Question:
I want my Android apps to be added in . I will check whether the user is using my app or not, based o the result I need to add connection in the contacts.
I have taken many reference but it adds a new contact with addition of a connection. One of the sample I have used is <URL>
So can anyone tell me what is the procedure to add account in the existing contact?
I am able to which is visible in menu of phone.
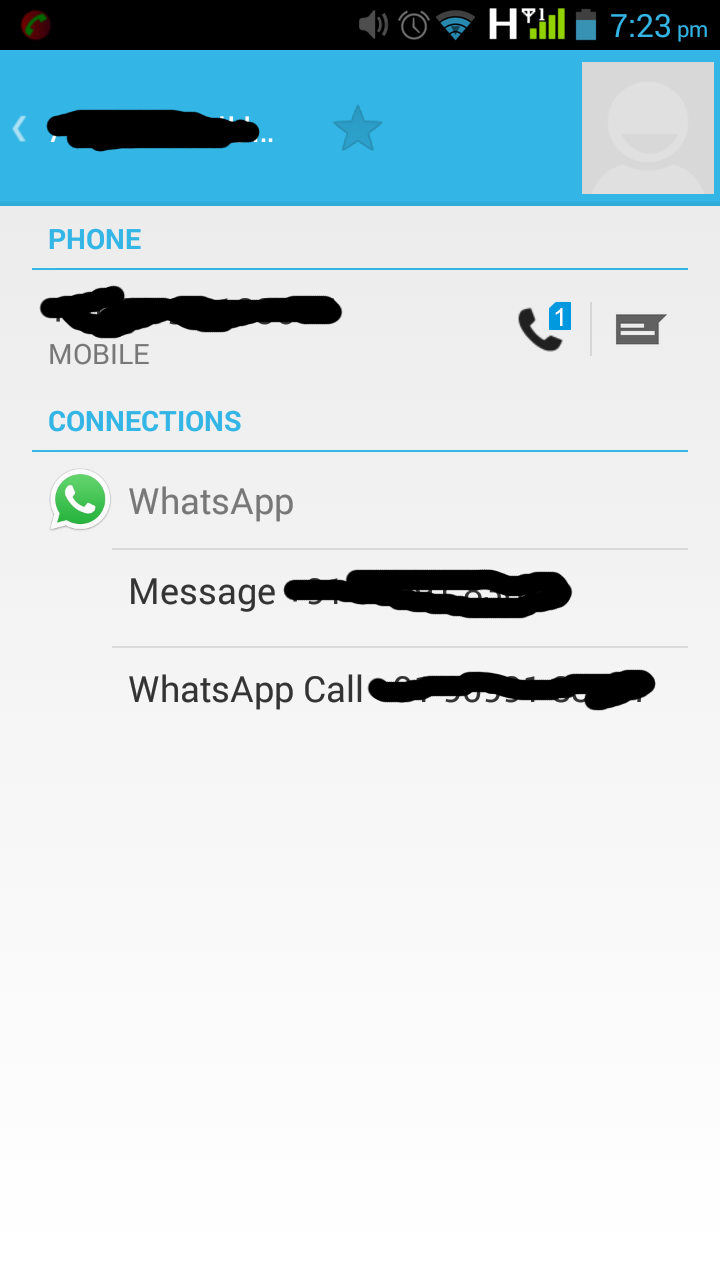
Answer: I also use this tutorial but one change that you have to make is in 'addContact()'
In this tutorial, that you are preferring, you have to change the following code.
1. addContact() deletes all the contacts that has account type of your package, so you have to add more conditions of deleting that particular contact.
2. you have to add the details that has already added in existing contact in which you want to add your account that is contact number or email or name etc.
'''
public static void addContact(Context context, MyContact contact) {
ContentResolver resolver = context.getContentResolver();
// add condition that you want to check
String where= RawContacts.ACCOUNT_TYPE + " = ? AND " +RawContacts.DISPLAY_NAME_PRIMARY+"=?";
//values of that condotion
String[] value=new String[] { AccountGeneral.ACCOUNT_TYPE ,contact.name};
resolver.delete(RawContacts.CONTENT_URI, where, value);
ArrayList<ContentProviderOperation> ops = new ArrayList<ContentProviderOperation>();
ops.add(ContentProviderOperation.newInsert(addCallerIsSyncAdapterParameter(RawContacts.CONTENT_URI, true))
.withValue(RawContacts.ACCOUNT_NAME, AccountGeneral.ACCOUNT_NAME)
.withValue(RawContacts.ACCOUNT_TYPE, AccountGeneral.ACCOUNT_TYPE)
//.withValue(RawContacts.SOURCE_ID, 12345)
//.withValue(RawContacts.AGGREGATION_MODE, RawContacts.AGGREGATION_MODE_DISABLED)
.build());
ops.add(ContentProviderOperation.newInsert(addCallerIsSyncAdapterParameter(Settings.CONTENT_URI, true))
.withValue(RawContacts.ACCOUNT_NAME, AccountGeneral.ACCOUNT_NAME)
.withValue(RawContacts.ACCOUNT_TYPE, AccountGeneral.ACCOUNT_TYPE)
.withValue(Settings.UNGROUPED_VISIBLE, 1)
.build());
ops.add(ContentProviderOperation.newInsert(addCallerIsSyncAdapterParameter(Data.CONTENT_URI, true))
.withValueBackReference(Data.RAW_CONTACT_ID, 0)
.withValue(Data.MIMETYPE, StructuredName.CONTENT_ITEM_TYPE)
.withValue(StructuredName.GIVEN_NAME, contact.name)
.withValue(StructuredName.FAMILY_NAME, contact.lastName)
.build());
ops.add(ContentProviderOperation.newInsert(addCallerIsSyncAdapterParameter(Data.CONTENT_URI, true))
.withValueBackReference(Data.RAW_CONTACT_ID, 0)
.withValue(ContactsContract.Data.MIMETYPE,ContactsContract.CommonDataKinds.Phone.CONTENT_ITEM_TYPE)
.withValue(ContactsContract.CommonDataKinds.Phone.NUMBER, "<PHONE>")
.build());
ops.add(ContentProviderOperation.newInsert(addCallerIsSyncAdapterParameter(Data.CONTENT_URI, true))
.withValueBackReference(Data.RAW_CONTACT_ID, 0)
.withValue(ContactsContract.Data.MIMETYPE, ContactsContract.CommonDataKinds.Email.CONTENT_ITEM_TYPE)
.withValue(ContactsContract.CommonDataKinds.Email.DATA, "sample@email.com")
.build());
ops.add(ContentProviderOperation.newInsert(addCallerIsSyncAdapterParameter(Data.CONTENT_URI, true))
.withValueBackReference(Data.RAW_CONTACT_ID, 0)
.withValue(Data.MIMETYPE, MIMETYPE)
.withValue(Data.DATA1, 12345)
.withValue(Data.DATA2, "sample")
.withValue(Data.DATA3, "sample")
.build());
try {
ContentProviderResult[] results = resolver.applyBatch(ContactsContract.AUTHORITY, ops);
i++;
if (results.length == 0)
;
}
catch (Exception e) {
e.printStackTrace();
}
}
'''